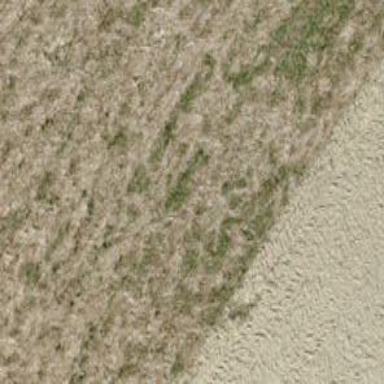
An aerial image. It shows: Track with grass surface categorized as grade4 tracktype.